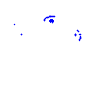
Particle: electron